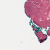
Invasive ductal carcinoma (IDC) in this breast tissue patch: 0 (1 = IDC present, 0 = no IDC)